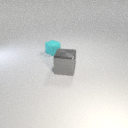
large gray metal cube to the right of small cyan rubber cube